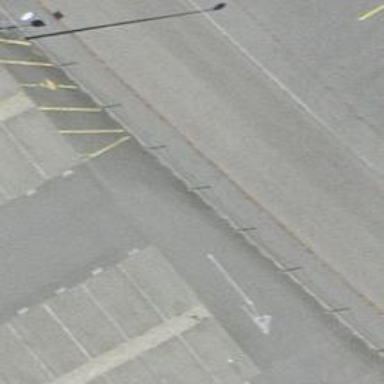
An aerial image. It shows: Road serving as parking aisle.